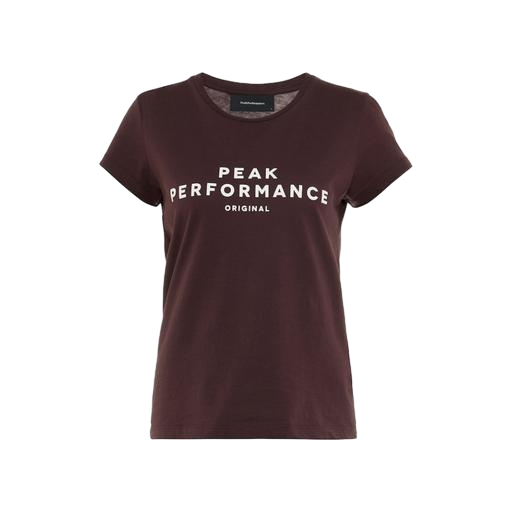
mid t-shirt, graphic t-shirt, regular t-shirt, white background